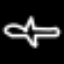
Label: airplane